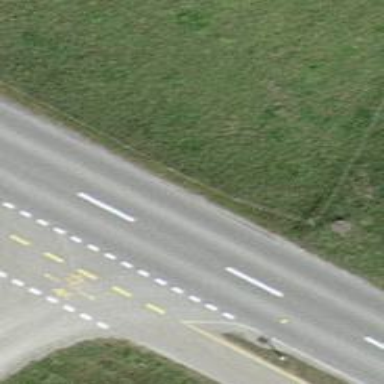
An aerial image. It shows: Tertiary road with asphalt surface and separate sidewalk.